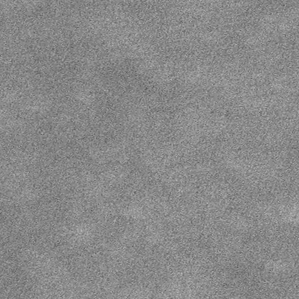
Label: frost